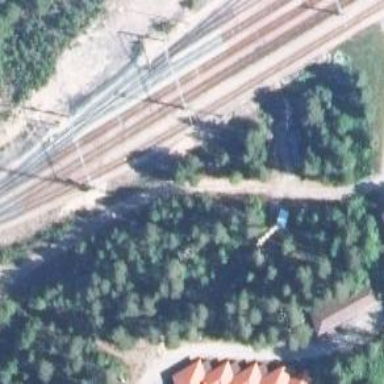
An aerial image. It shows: Siding railway line with electrified contact line for the trains.